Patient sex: M
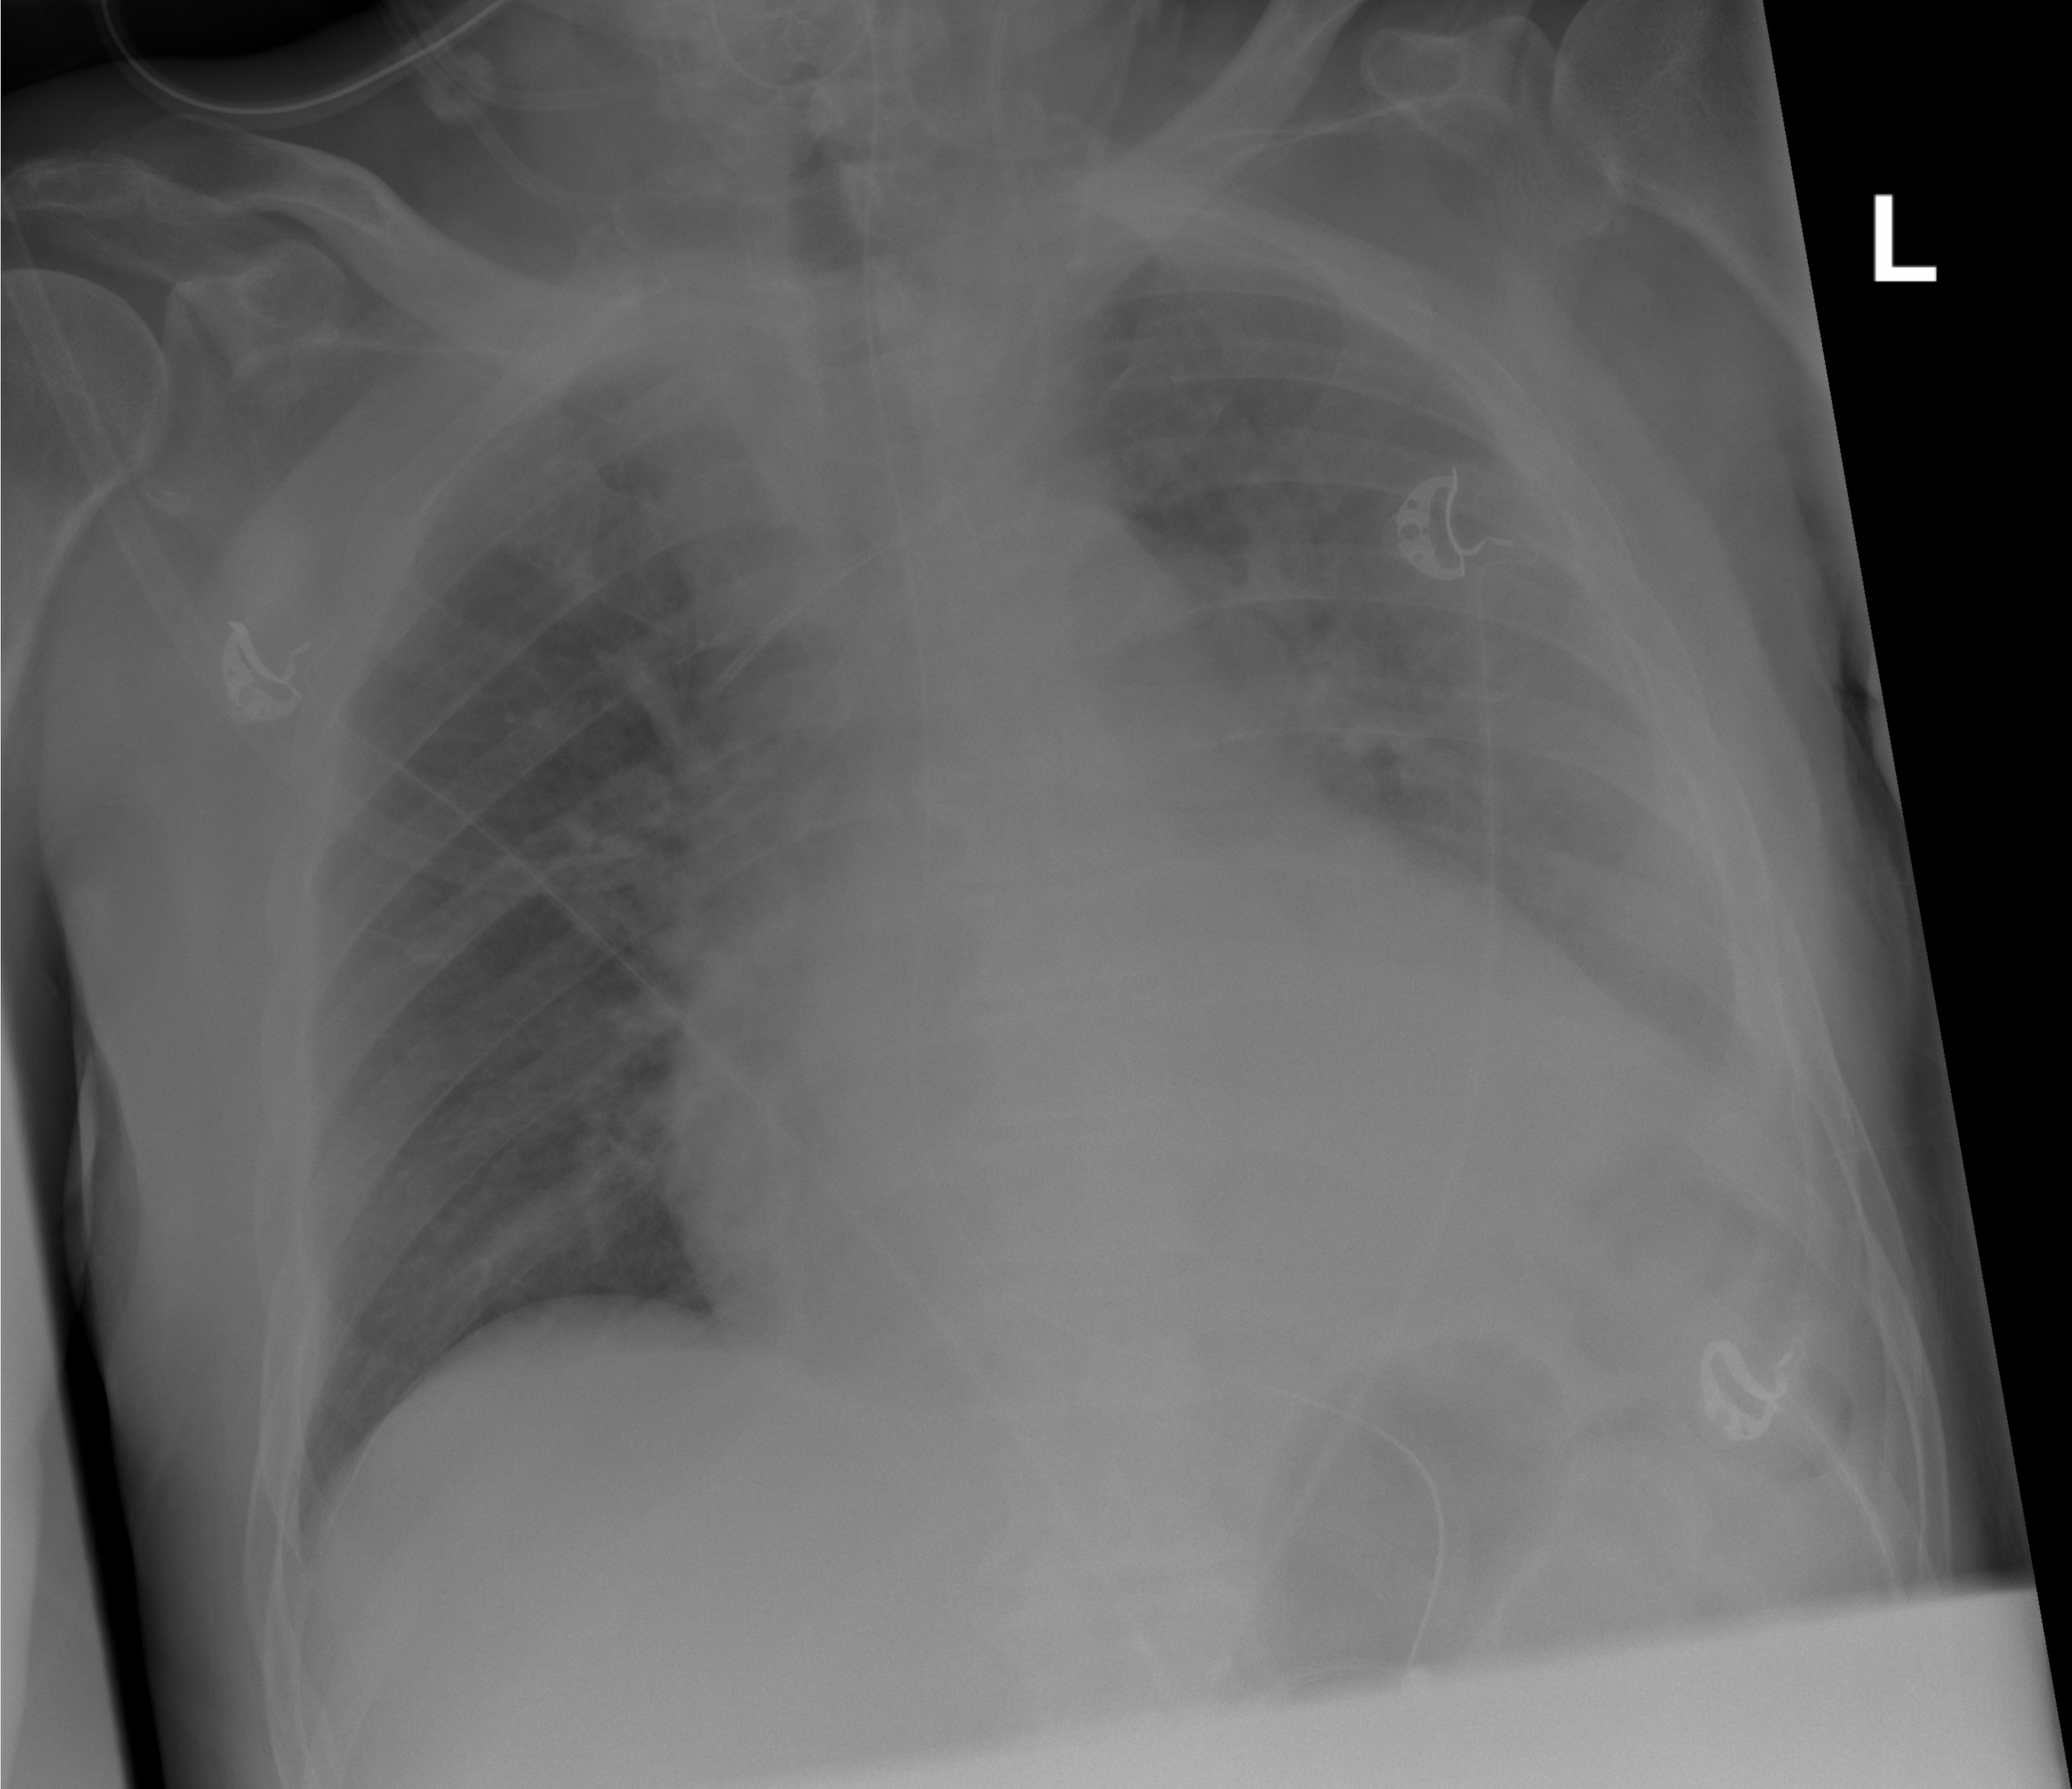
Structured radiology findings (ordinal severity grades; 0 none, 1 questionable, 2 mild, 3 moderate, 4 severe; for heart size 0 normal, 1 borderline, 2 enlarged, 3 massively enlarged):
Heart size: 2
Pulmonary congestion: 0
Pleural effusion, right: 0
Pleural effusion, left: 2
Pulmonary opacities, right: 0
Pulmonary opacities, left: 0
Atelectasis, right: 0
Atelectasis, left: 2